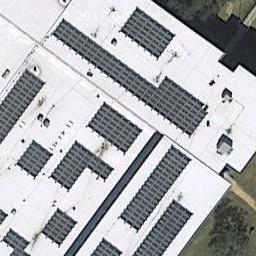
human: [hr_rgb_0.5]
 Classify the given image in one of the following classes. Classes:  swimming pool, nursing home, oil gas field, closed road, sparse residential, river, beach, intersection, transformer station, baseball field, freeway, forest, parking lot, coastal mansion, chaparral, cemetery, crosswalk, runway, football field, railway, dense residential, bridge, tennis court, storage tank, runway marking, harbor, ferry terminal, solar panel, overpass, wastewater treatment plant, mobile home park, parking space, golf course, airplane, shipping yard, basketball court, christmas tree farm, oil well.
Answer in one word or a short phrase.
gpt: solar panel